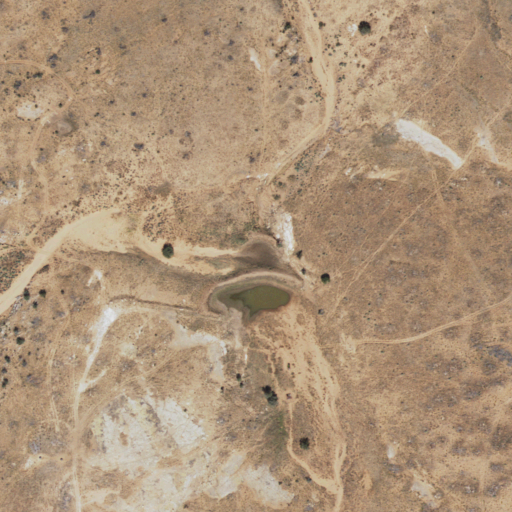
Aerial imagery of valley in Arizona named Willow Patch Draw containing shrub and grassland